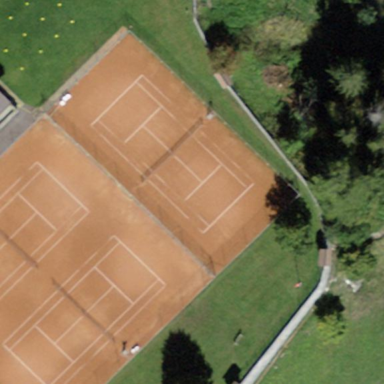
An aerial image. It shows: Red tartan tennis court for leisure.